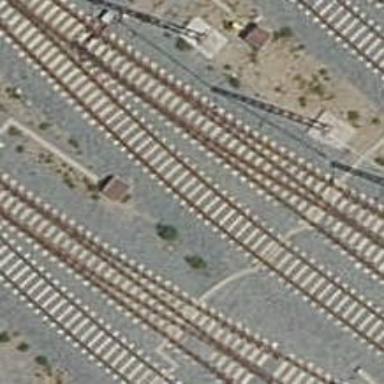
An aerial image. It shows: Yard with electrified contact lines.